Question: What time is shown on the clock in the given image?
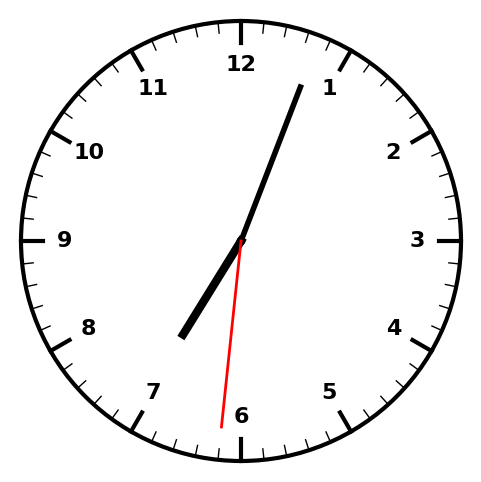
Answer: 07:03:31